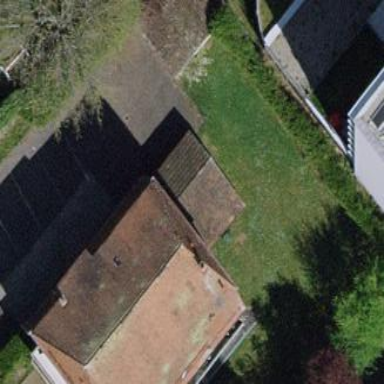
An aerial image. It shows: Group of garages.